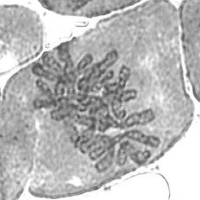
Label: metaphase